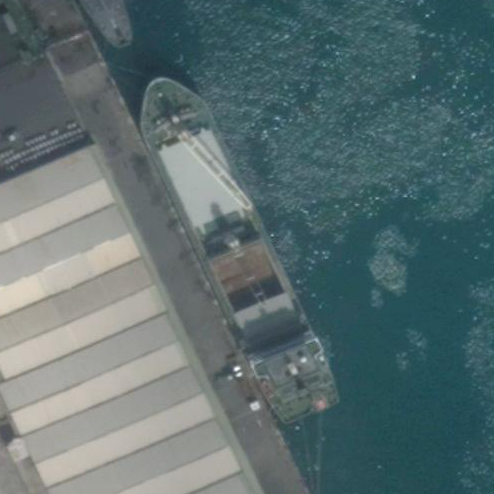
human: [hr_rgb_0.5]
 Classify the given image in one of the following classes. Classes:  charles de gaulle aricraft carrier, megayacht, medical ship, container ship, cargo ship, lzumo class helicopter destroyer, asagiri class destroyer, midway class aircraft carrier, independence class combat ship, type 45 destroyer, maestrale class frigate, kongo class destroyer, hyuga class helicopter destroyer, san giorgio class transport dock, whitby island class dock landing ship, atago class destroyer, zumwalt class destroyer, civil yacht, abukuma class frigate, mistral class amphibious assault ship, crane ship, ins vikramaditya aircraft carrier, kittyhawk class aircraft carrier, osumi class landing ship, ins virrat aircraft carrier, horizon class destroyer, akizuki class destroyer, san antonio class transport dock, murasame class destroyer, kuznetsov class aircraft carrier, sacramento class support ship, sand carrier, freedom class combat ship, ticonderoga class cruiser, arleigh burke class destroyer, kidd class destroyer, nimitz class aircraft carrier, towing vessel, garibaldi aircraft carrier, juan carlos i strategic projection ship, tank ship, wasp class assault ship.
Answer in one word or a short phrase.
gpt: Cargo ship